Field crop: tomato
Growth stage: 2
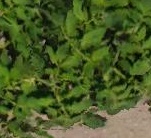
Species: tomato